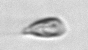
Label: Cryptophyta